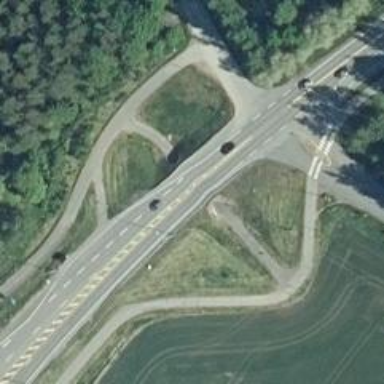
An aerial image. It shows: Asphalt road classified as trunk highway.